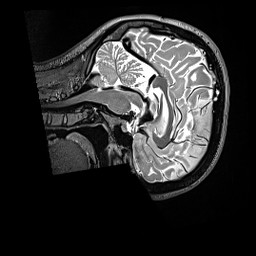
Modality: T2w
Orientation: sagittal
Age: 25
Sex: female
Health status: ill
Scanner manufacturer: siemens
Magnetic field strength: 3 T
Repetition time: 3.2 s
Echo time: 0.564 s